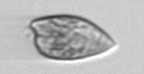
Label: Prorocentrum_dentatum